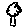
Label: tree